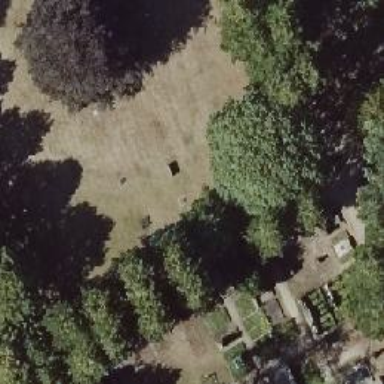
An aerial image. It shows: Tomb in historic cemetery.